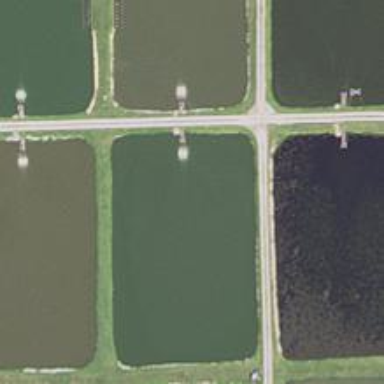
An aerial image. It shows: Image of aquaculture area surrounded by water.